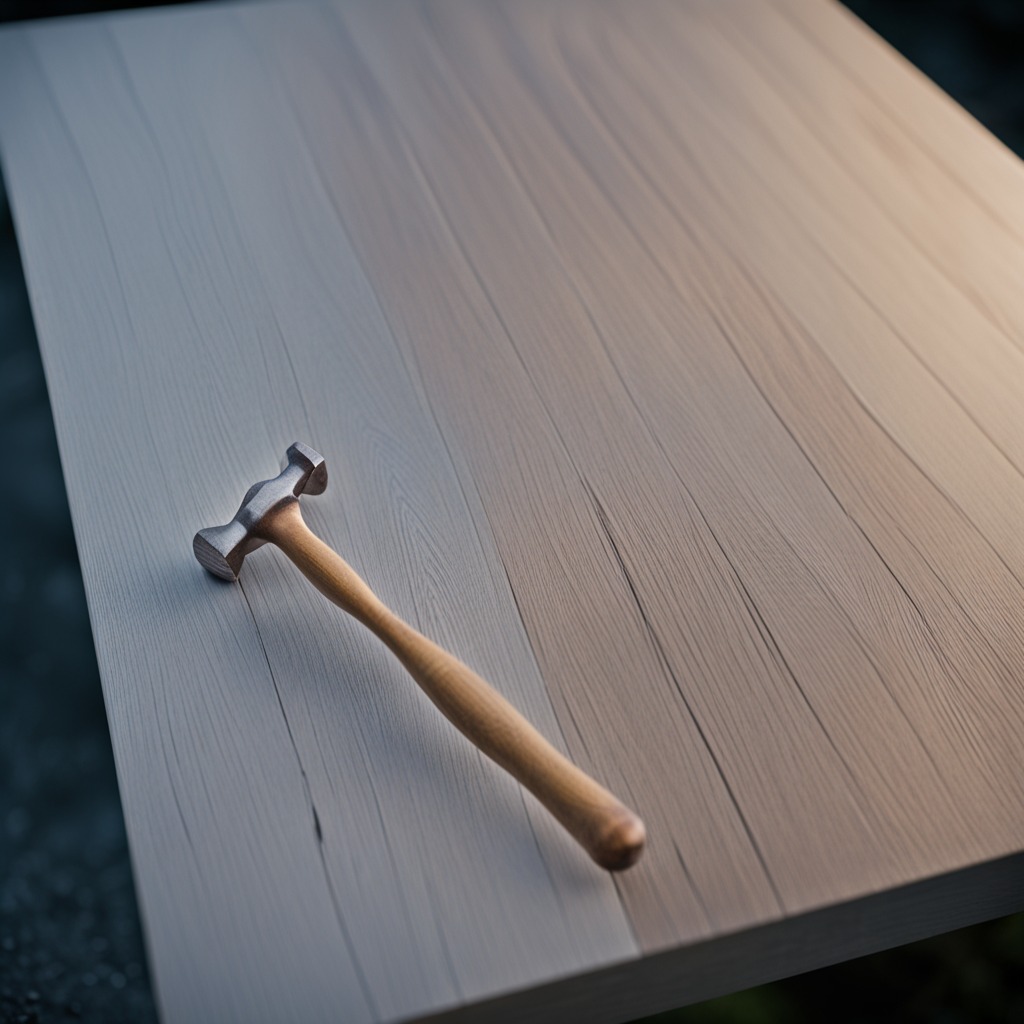
A hammer lies on the old table in a small garage at twilight.